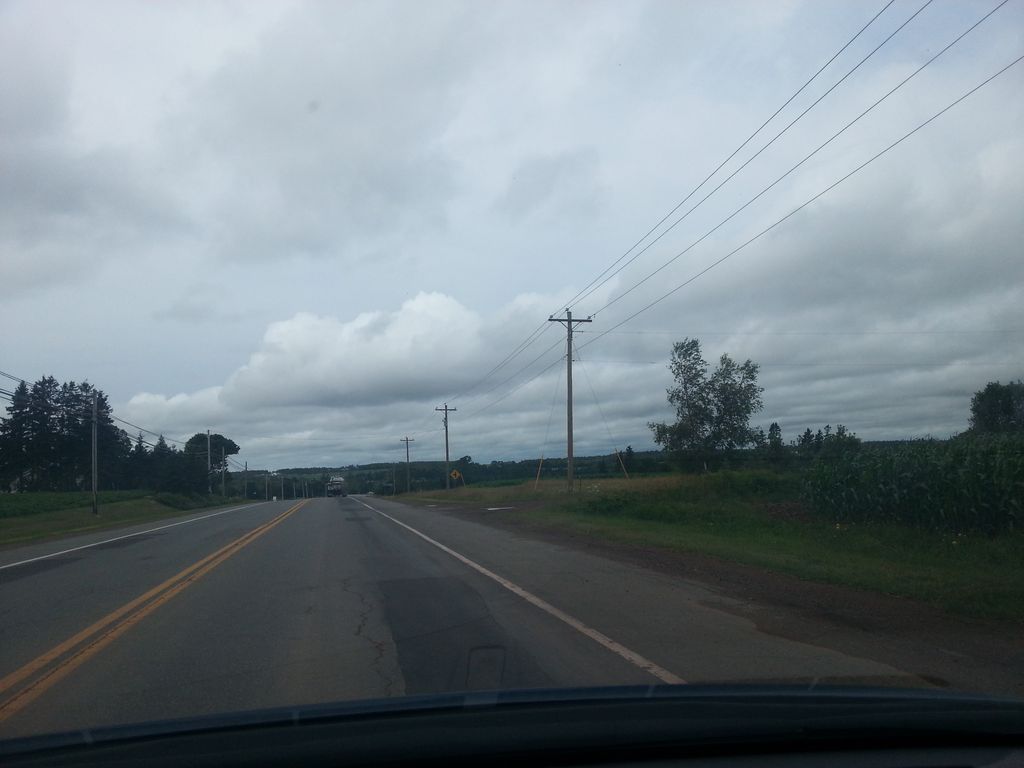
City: charlottetown